Interaction volume radius: 10 \u00c5
Interaction volume height: 10 \u00c5
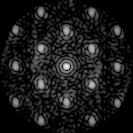
Disorder parameter: 0.3153